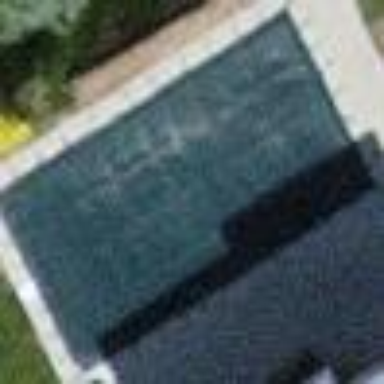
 perfect for swimming and other water activities."